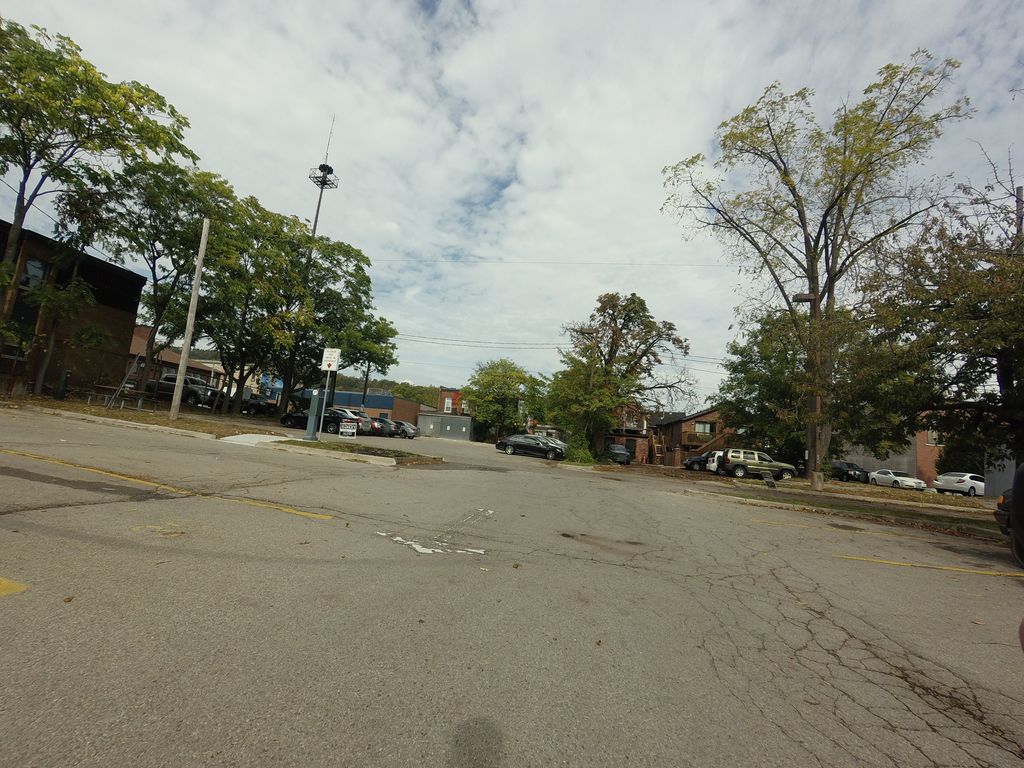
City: hamilton